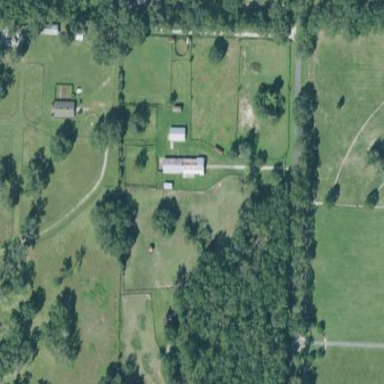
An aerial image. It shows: Farmyard area.